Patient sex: M
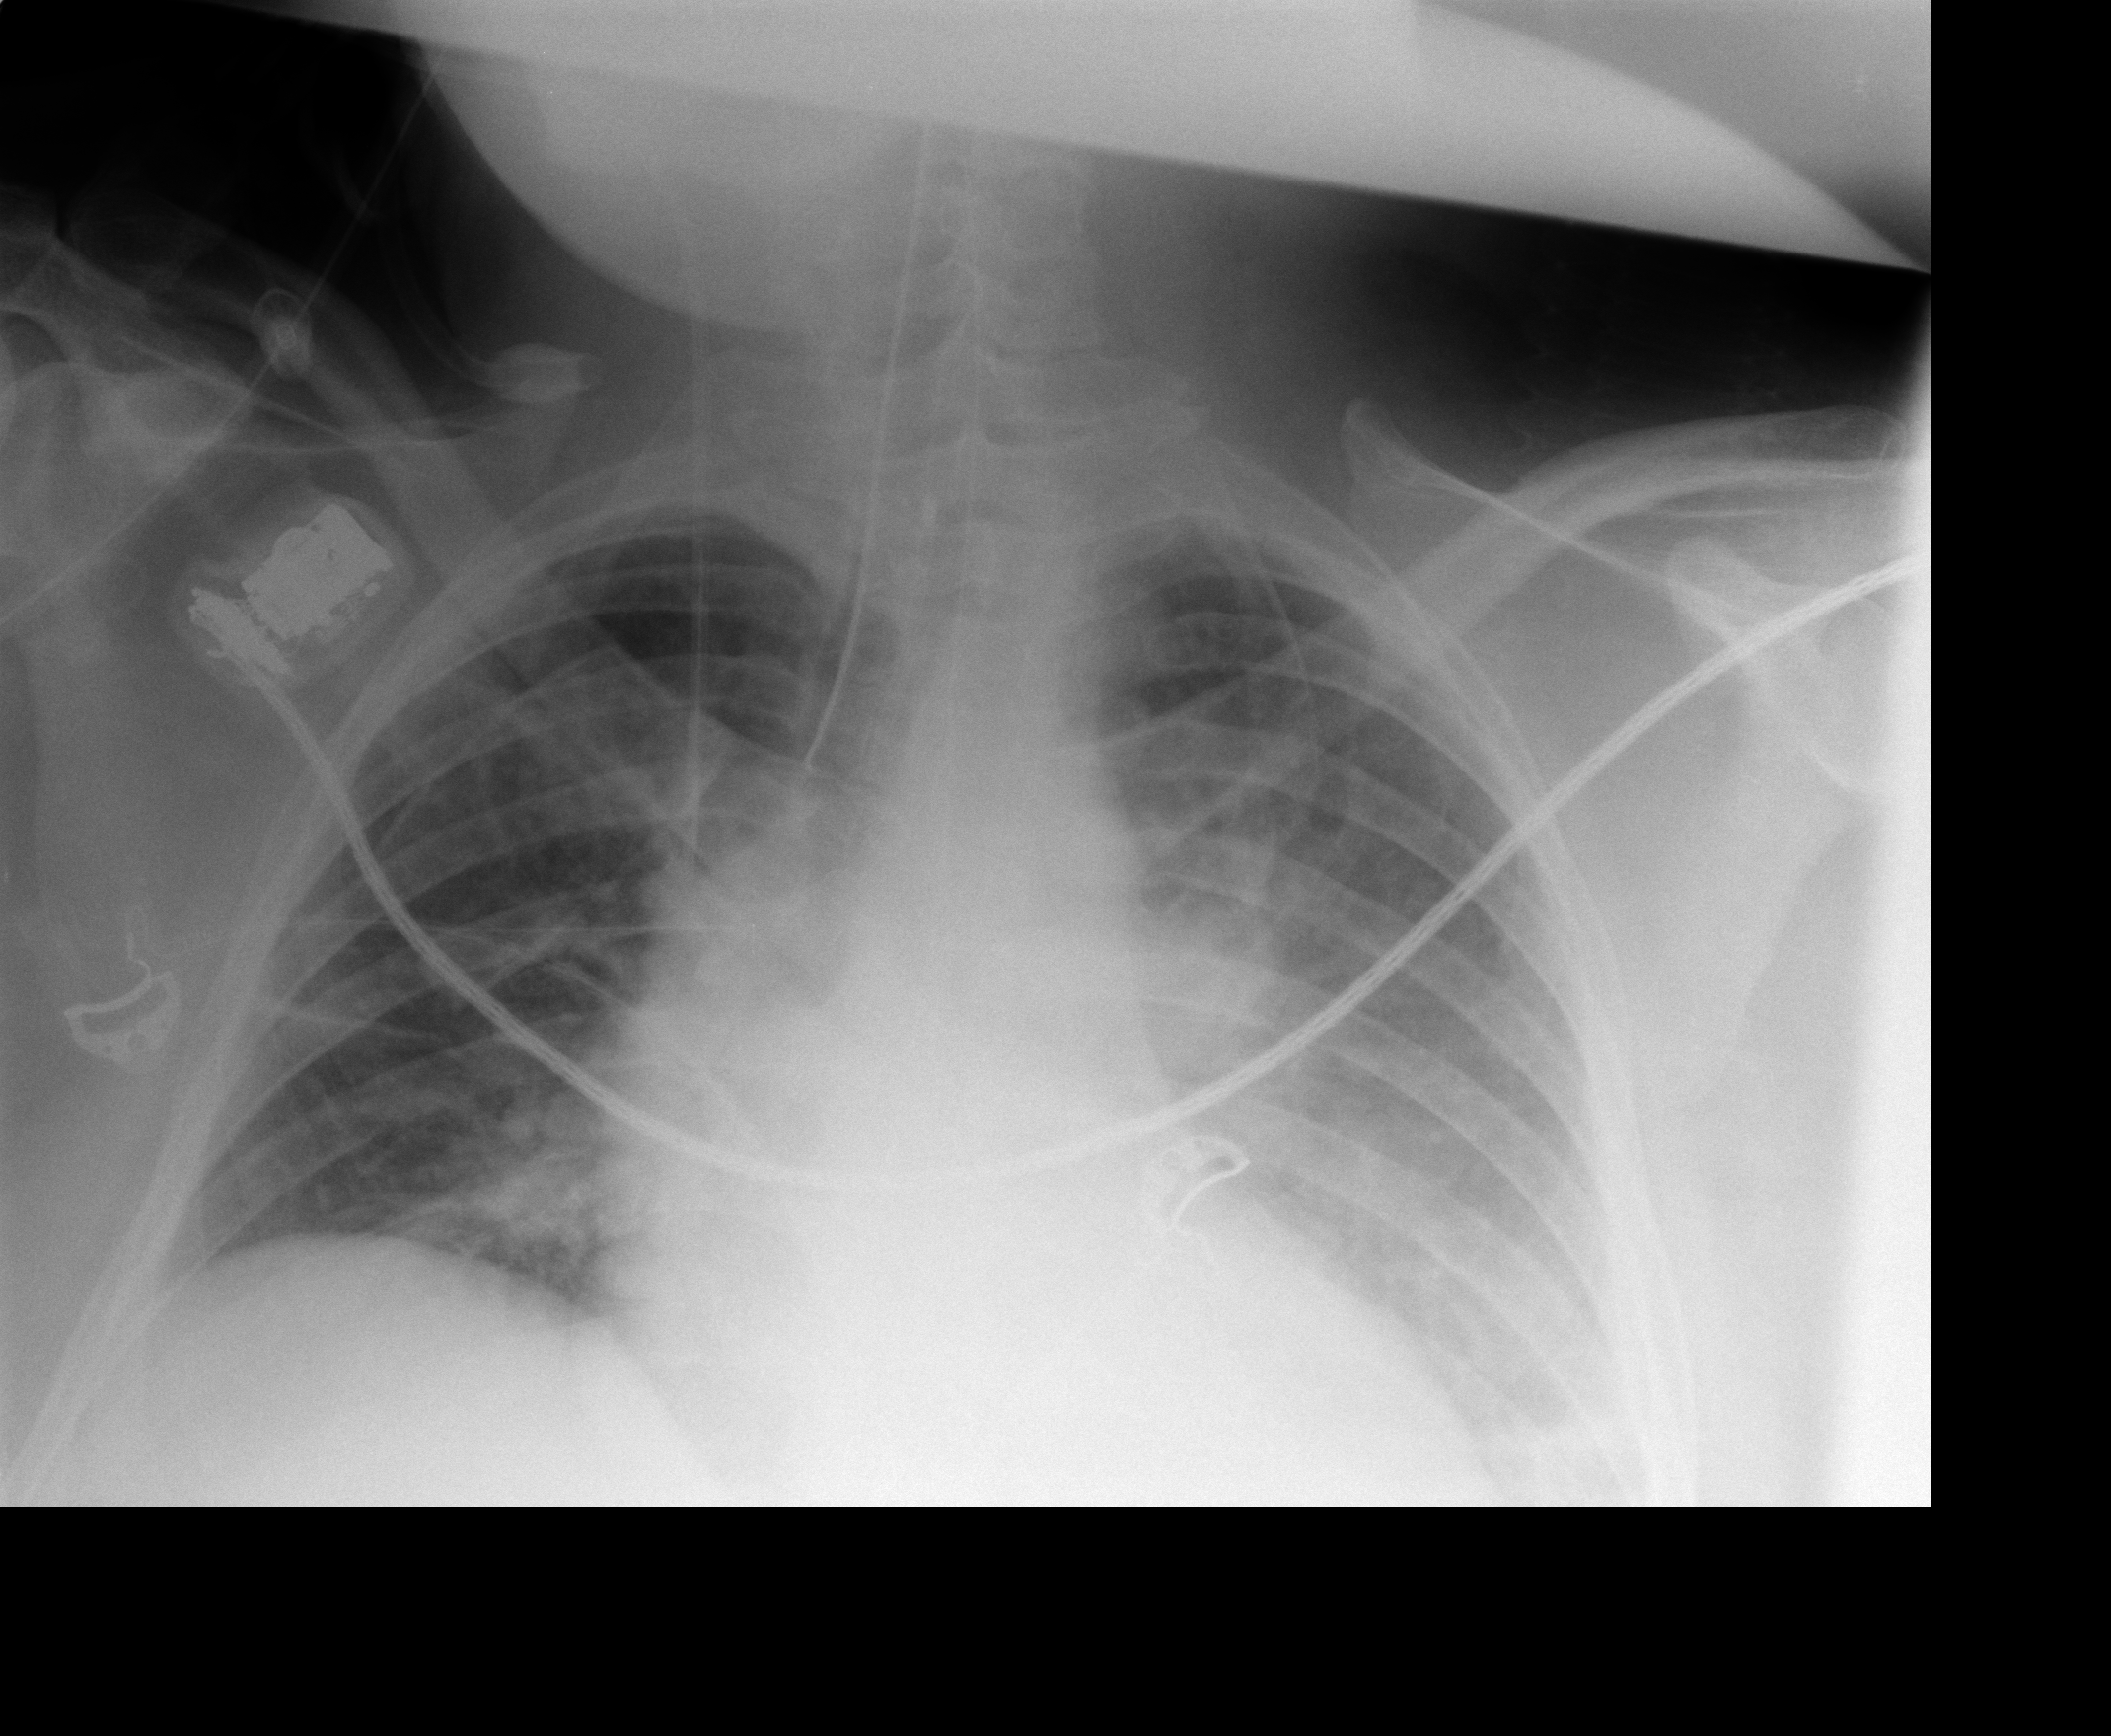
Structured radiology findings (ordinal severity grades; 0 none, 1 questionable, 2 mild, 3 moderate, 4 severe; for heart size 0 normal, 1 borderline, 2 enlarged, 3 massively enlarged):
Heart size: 2
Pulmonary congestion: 0
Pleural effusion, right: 0
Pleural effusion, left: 2
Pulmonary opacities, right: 0
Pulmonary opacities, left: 0
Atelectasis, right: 2
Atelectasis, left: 2